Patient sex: F
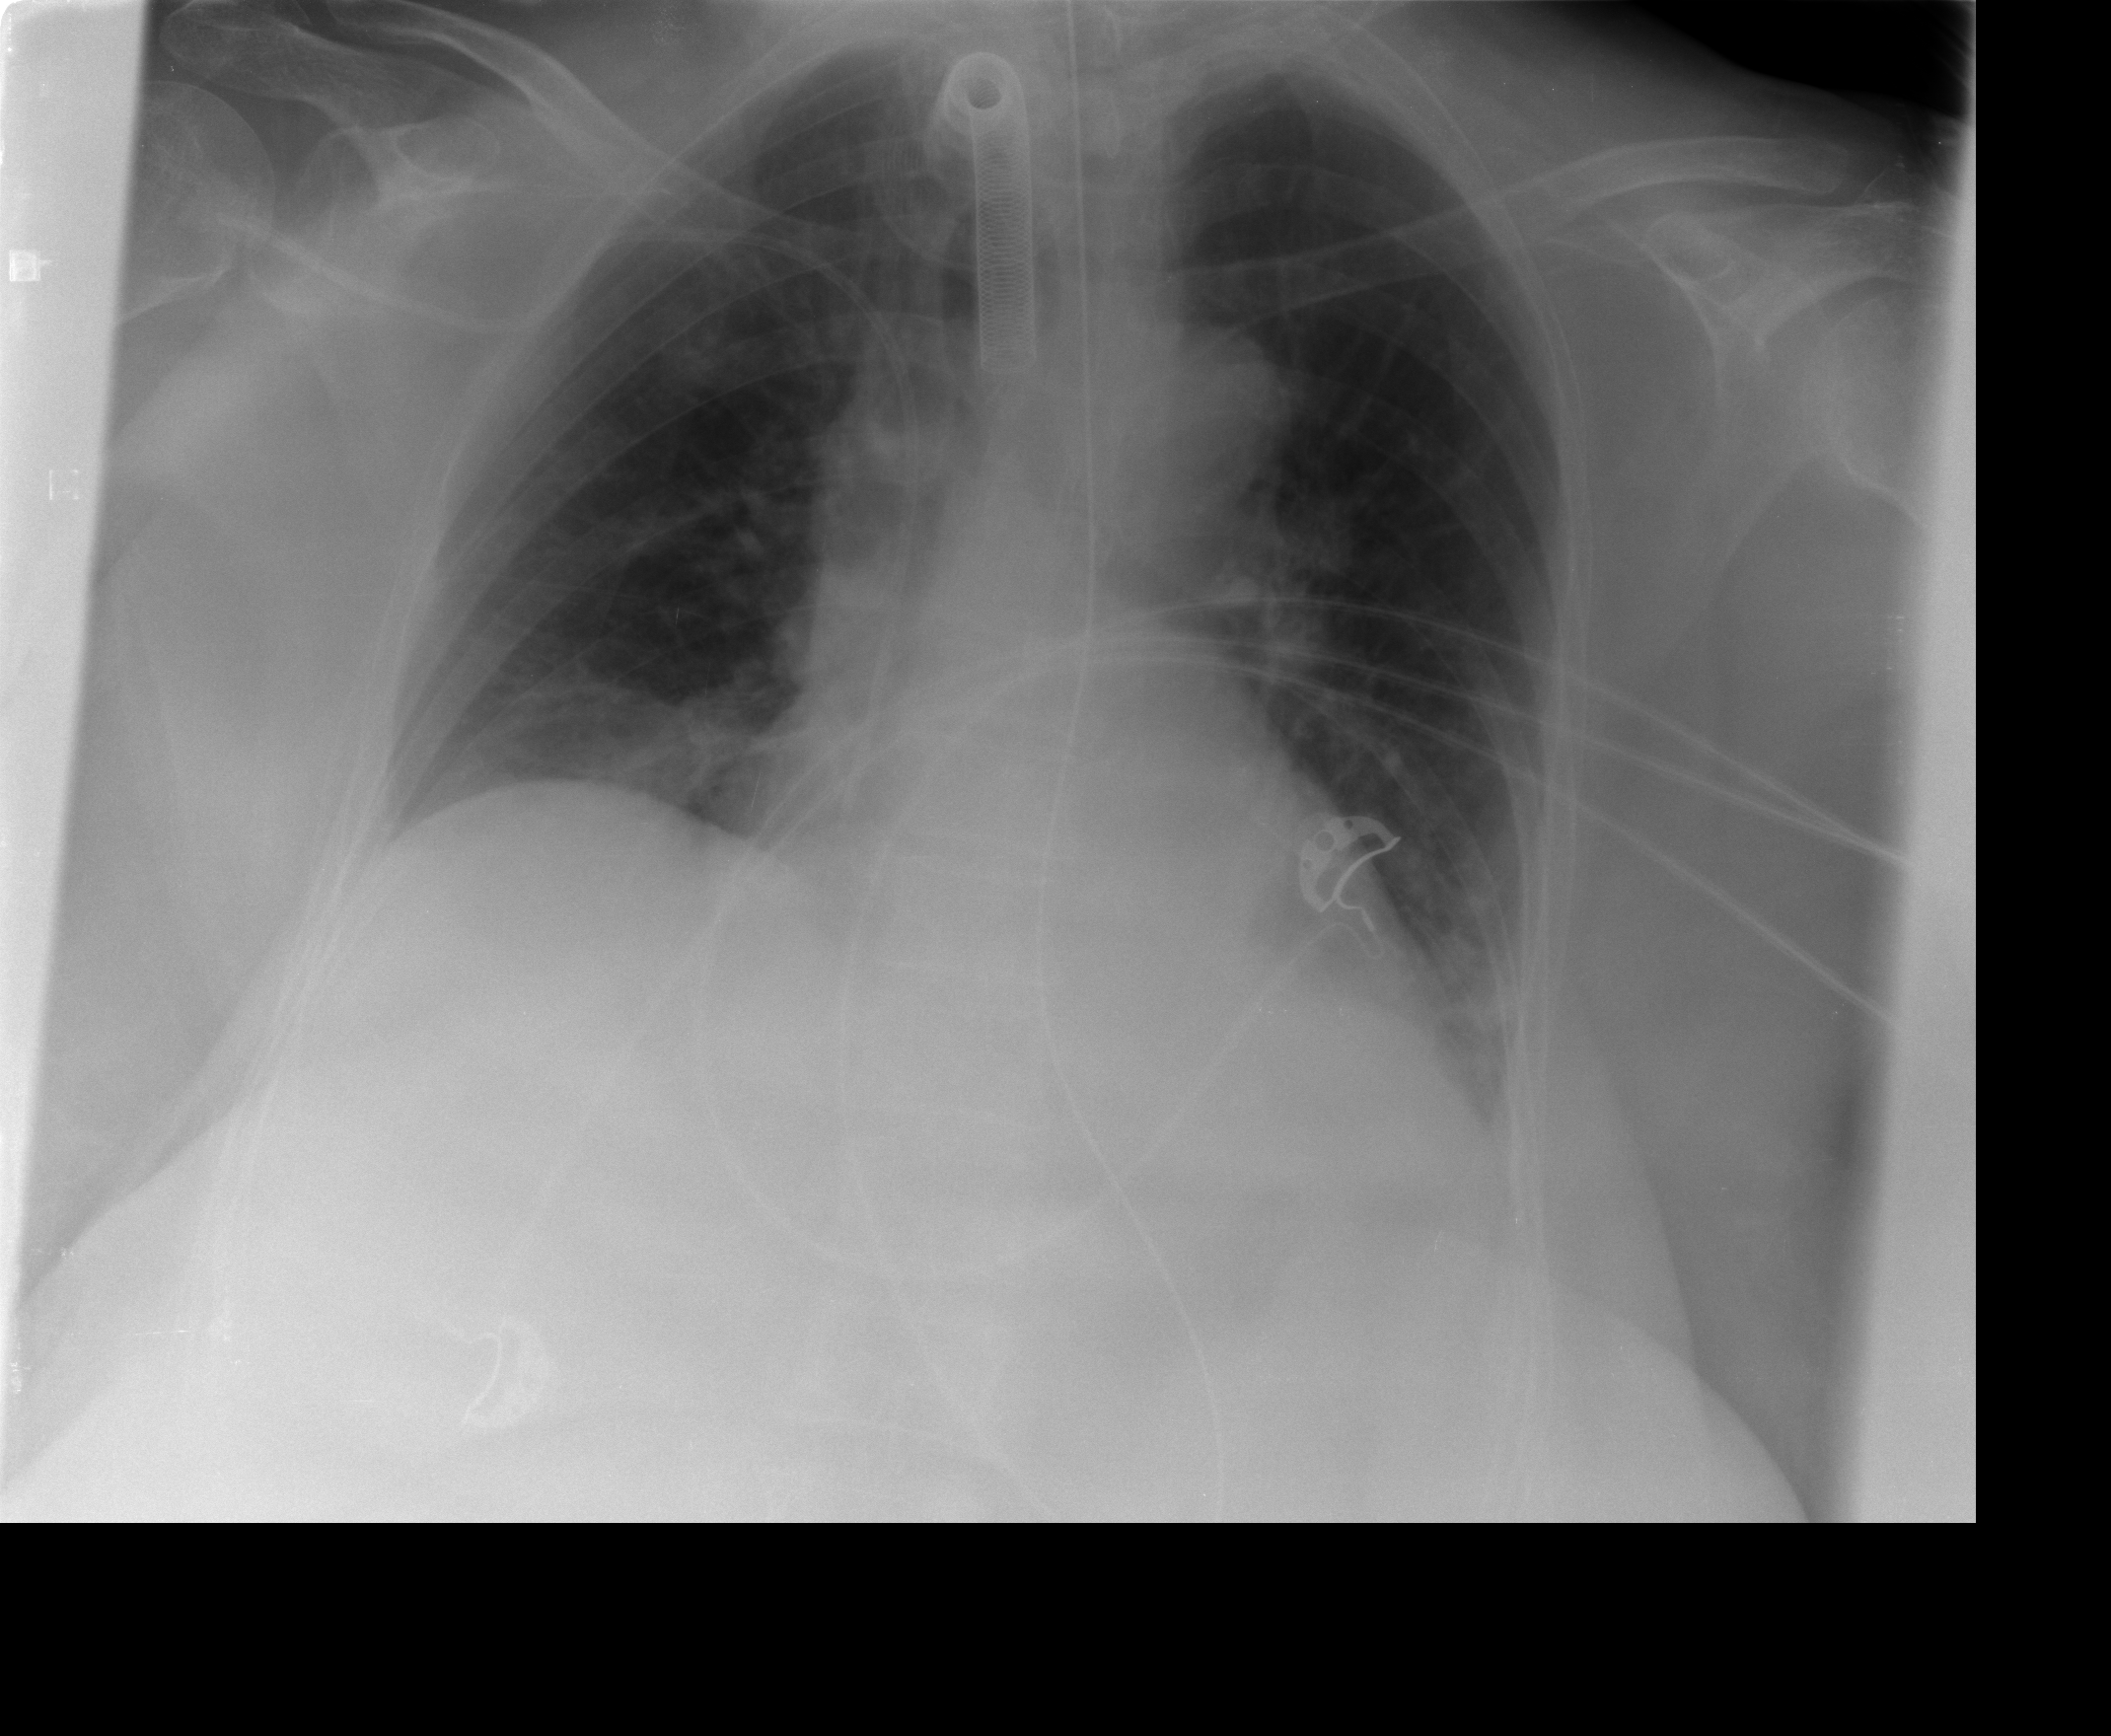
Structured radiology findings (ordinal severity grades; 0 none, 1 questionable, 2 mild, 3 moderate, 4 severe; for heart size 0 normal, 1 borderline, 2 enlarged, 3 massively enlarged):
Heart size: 0
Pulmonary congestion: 2
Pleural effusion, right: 0
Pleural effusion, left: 1
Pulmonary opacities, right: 3
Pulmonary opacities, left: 0
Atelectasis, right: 3
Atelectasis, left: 2